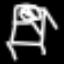
Label: bed